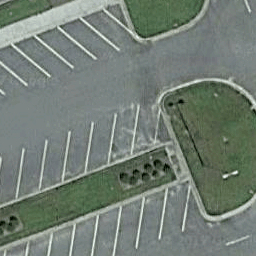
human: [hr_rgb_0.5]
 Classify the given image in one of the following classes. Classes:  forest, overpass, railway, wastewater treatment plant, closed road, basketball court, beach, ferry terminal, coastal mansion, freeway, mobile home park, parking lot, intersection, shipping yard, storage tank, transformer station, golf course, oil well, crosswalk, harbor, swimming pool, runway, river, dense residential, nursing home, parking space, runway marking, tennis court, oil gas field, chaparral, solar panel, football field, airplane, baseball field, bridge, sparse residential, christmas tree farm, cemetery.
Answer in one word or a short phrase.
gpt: parking space